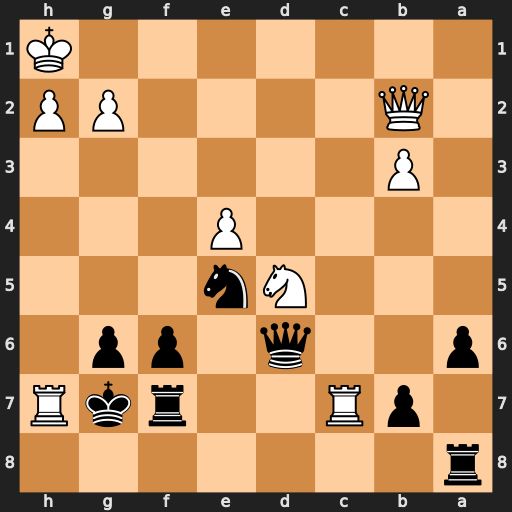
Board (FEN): r7/1pR2rkR/p2q1pp1/3Nn3/4P3/1P6/1Q4PP/7K
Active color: b
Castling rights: -
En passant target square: -
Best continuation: Kxh7 Rxf7+ Nxf7